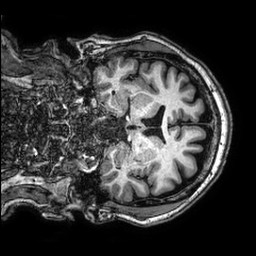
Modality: T1w
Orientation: coronal
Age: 55
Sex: male
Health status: healthy